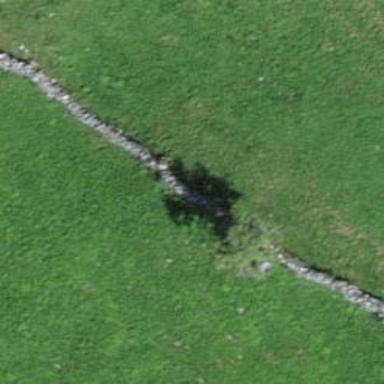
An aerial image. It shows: Wall is shown in the image.